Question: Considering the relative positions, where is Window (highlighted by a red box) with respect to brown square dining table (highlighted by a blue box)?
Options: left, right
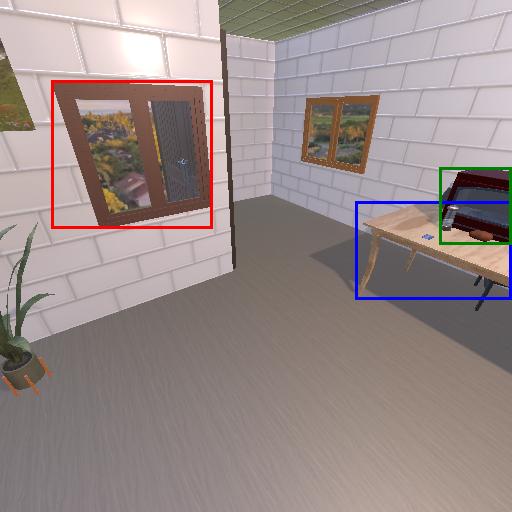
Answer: left